Question: I am having some problem configuring NHibernate to retrieve data in my MVC 4 application.
To keep things simple I have configured all code in the Index method.

'''
<hibernate-configuration xmlns="urn:nhibernate-configuration-2.2">
<session-factory name="NHibernate.Test">
<property name="connection.driver_class">
NHibernate.Driver.SqlClientDriver
</property>
<property name="connection.connection_string">
Data Source=.;Initial Catalog=UsingNH;uid=myuid;Password=mypwd
</property>
<property name="adonet.batch_size">10</property>
<property name="show_sql">true</property>
<property name="dialect">NHibernate.Dialect.MsSql2005Dialect</property>
<property name="use_outer_join">true</property>
<property name="command_timeout">60</property>
<property name="query.substitutions">true 1, false 0, yes 'Y', no 'N'</property>
<property name="proxyfactory.factory_class">
NHibernate.ByteCode.LinFu.ProxyFactoryFactory, NHibernate.ByteCode.LinFu
</property>
</session-factory>
</hibernate-configuration>
'''
'''
<?xml version="1.0" encoding="utf-8" ?>
<hibernate-mapping xmlns="nhibernate-mapping-2.2" namespace="UsingNHibernate.Models" assembly="UsingNHibernate">
<class name="Category" table="Categories" lazy="false">
<id name="Id" columnId="Id" unsaved-value="0">
<generator class="native" />
</id>
<property name="Name">
<column name="Name" data-type="varchar(50)" not-null="true" />
</property>
</class>
</hibernate-mapping>
'''
and the Category table schema is
'''
CREATE TABLE [dbo].[Categories](
[Id] [int] IDENTITY(1,1) NOT NULL,
<URL> NOT NULL,
CONSTRAINT [PK_Category] PRIMARY KEY CLUSTERED
(
[Id] ASC
)
) ON [PRIMARY]
'''
The problem is that the program compiles and runs well but does not return any category.
The code
'''
var lst = (List<Category>)criterion.List<Category>();
'''
returns 0 items (verified in debugger).
Is there any problem in my configuration or Mapping files?
Comment if additional info is required.
Thanks.
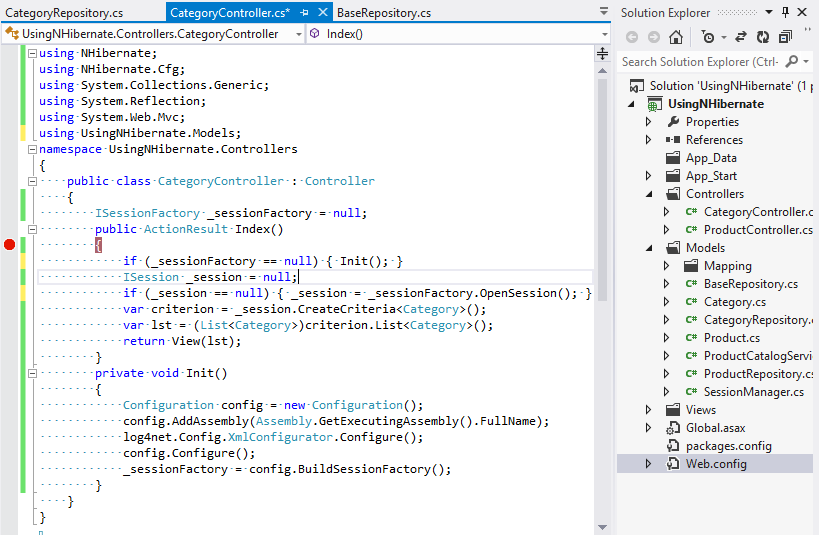
Answer: If no mappings are defined, nhibernate will simply fail silently and return an empty list if you query a list of entities.
I guess you do not copy over the mapping files to your bin directory. Mark the mapping files to be copied (via properties).